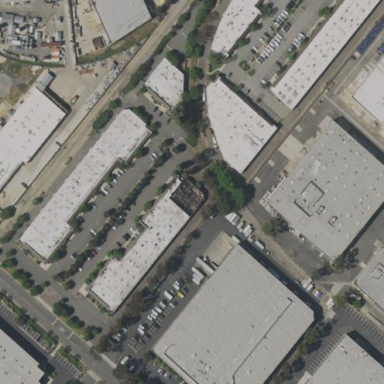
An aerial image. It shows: Commercial building.